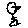
Label: bird